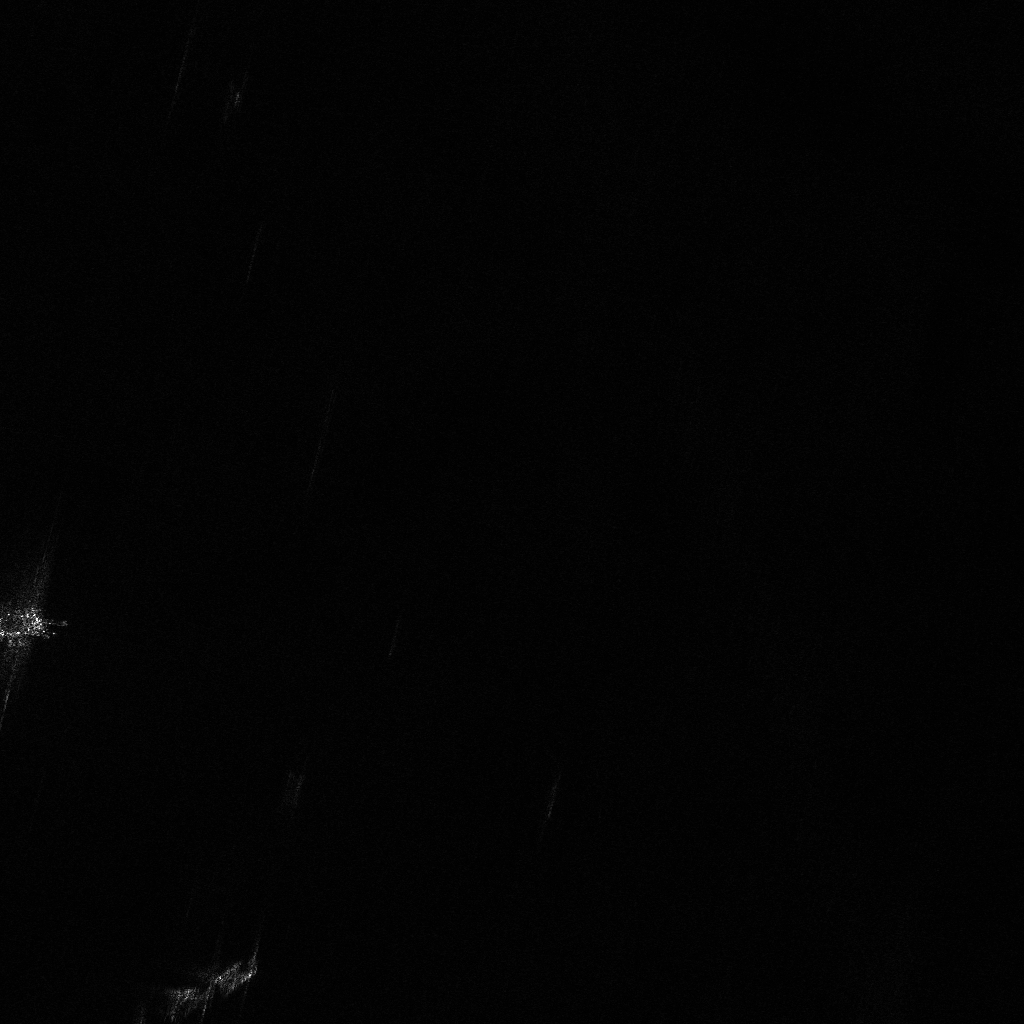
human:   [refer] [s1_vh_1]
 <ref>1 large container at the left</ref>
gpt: <box>[[1, 58, 5, 64, 80]]</box>